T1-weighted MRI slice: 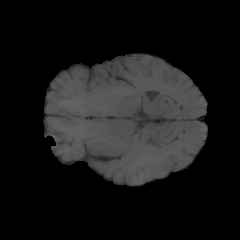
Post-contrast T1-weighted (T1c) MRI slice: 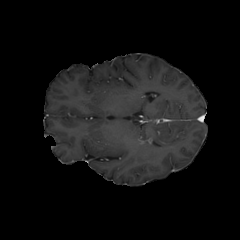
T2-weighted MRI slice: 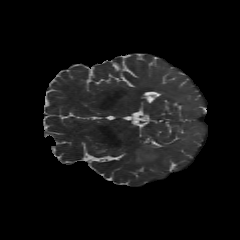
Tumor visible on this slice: yes